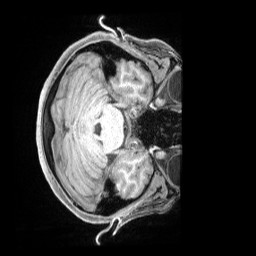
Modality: T1w
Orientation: axial
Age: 36
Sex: female
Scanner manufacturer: siemens
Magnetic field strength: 3 T
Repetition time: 2 s
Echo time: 0.00211 s